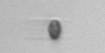
Label: Skeletonema